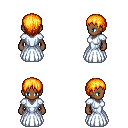
a pixel art fantasy rpg character, female body template, human, dark skin, underdress, gold greaves, light blonde plain hairstyle, four views (front, back, left, right), 2x2 character sprite sheet, small pixel art, hard edges, no anti-aliasing